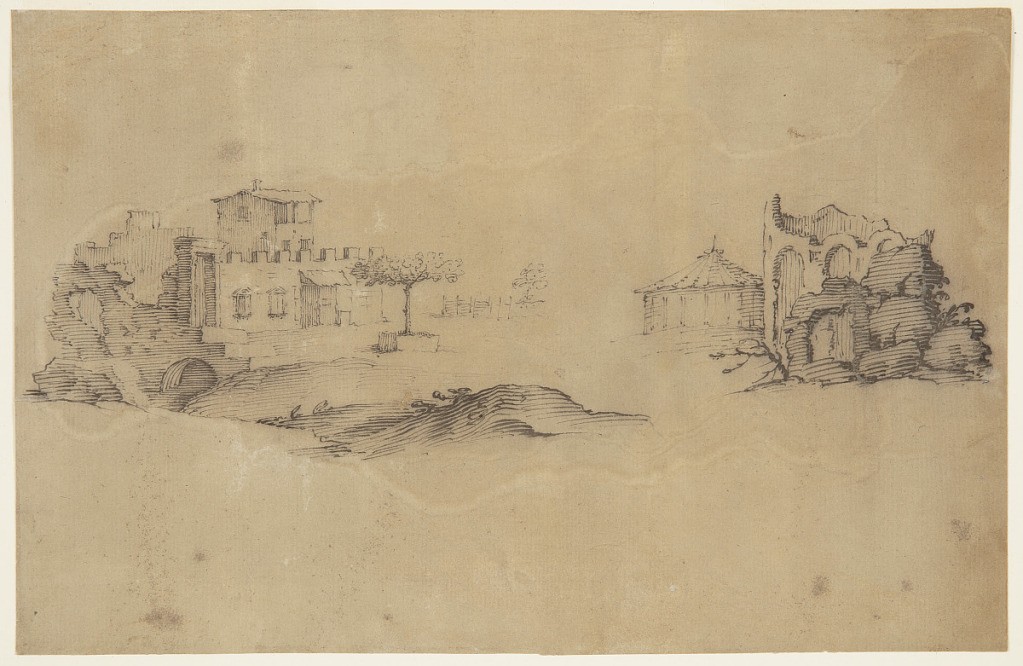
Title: Sketches of a Building and a Ruin
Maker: Remigio Cantagallina, Italian, ca. 1582–1656
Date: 1610–30
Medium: Pen and black ink on laid paper
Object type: Drawing
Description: Left: sketch of a crenelated building over a culvert and a tree before it; right: a circular building and a ruined circular structure.